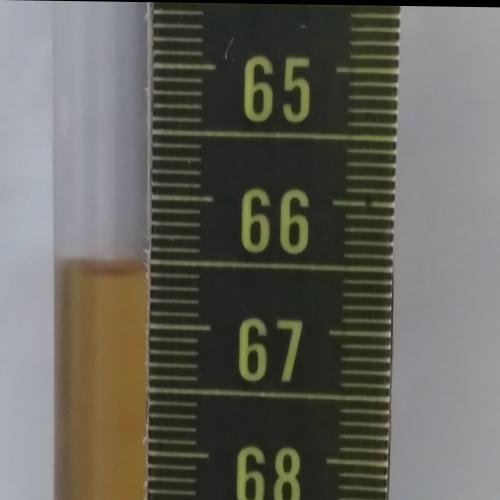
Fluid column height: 66.6 cm